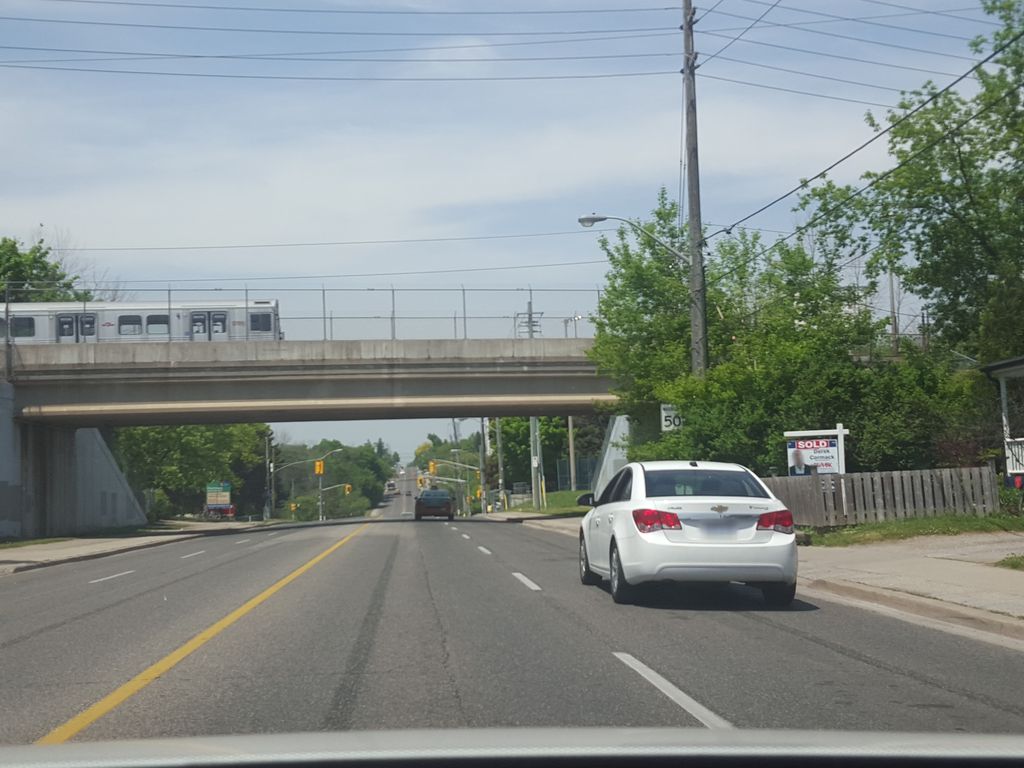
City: toronto